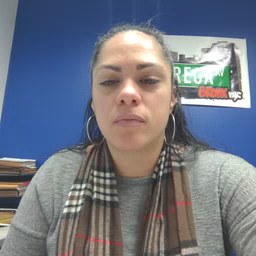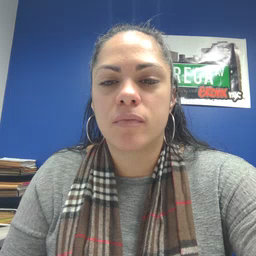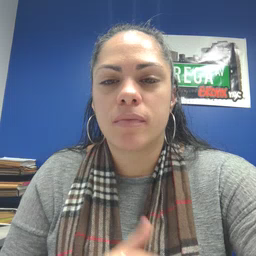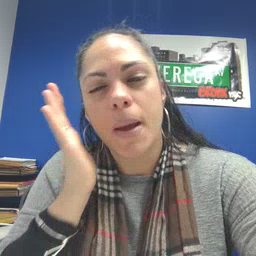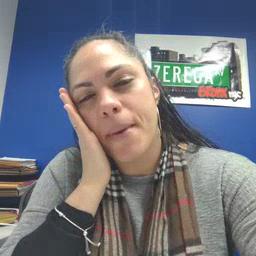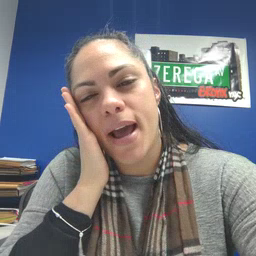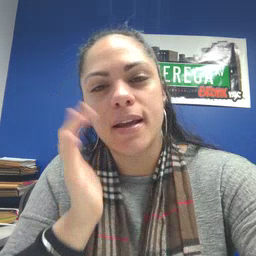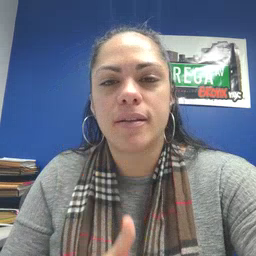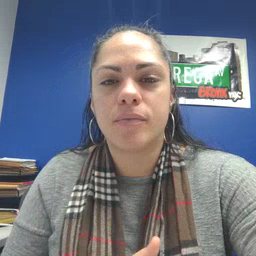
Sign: bed